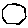
Label: hexagon